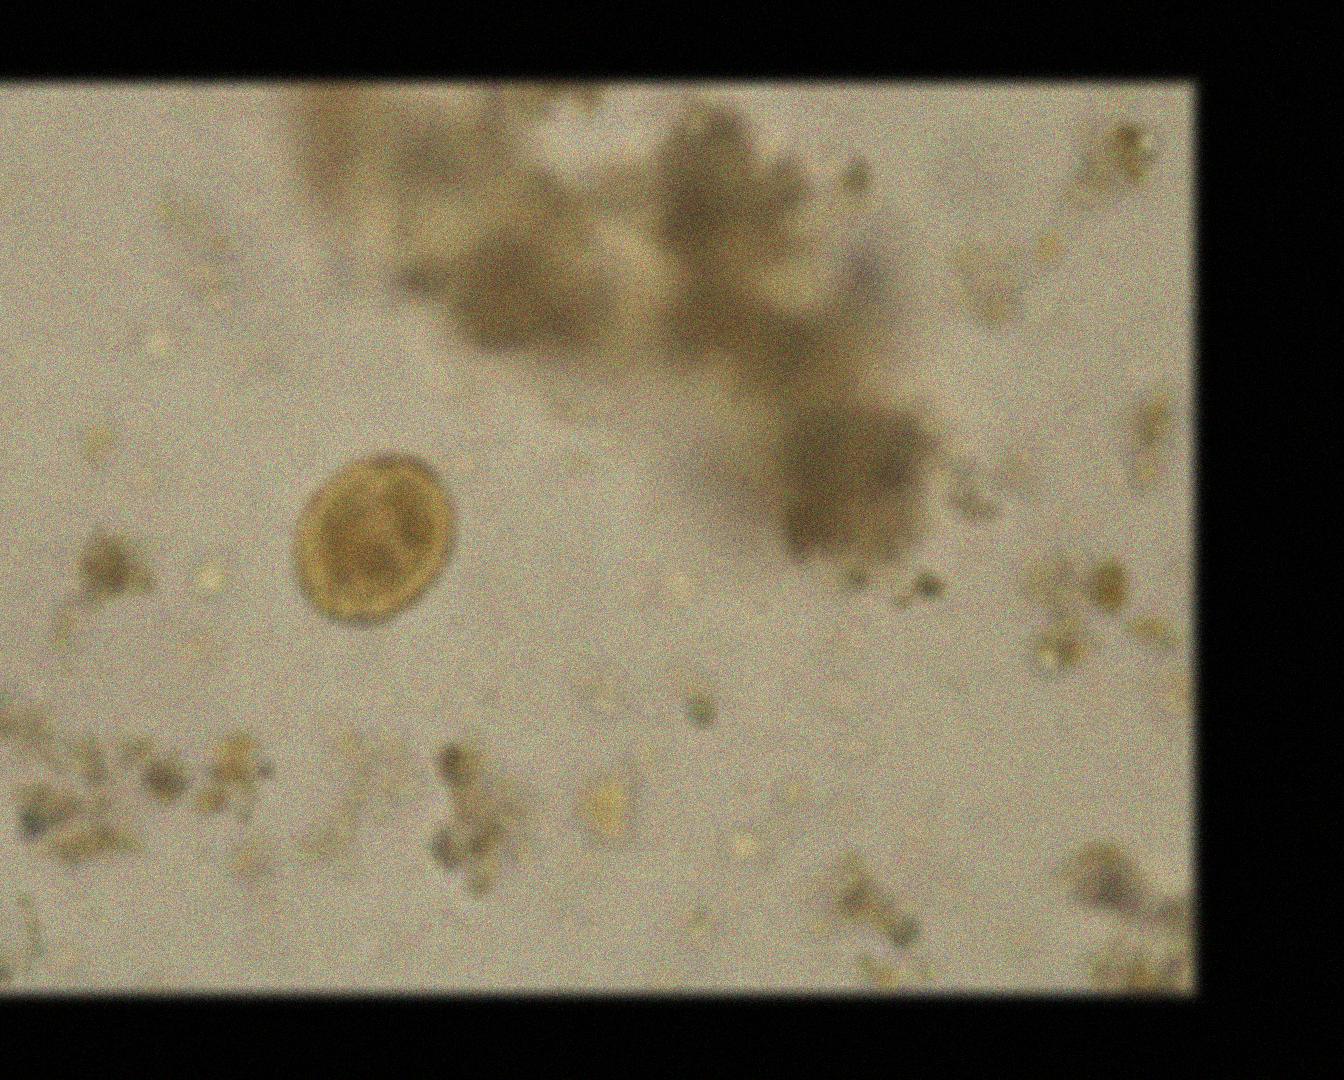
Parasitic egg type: Ascaris lumbricoides